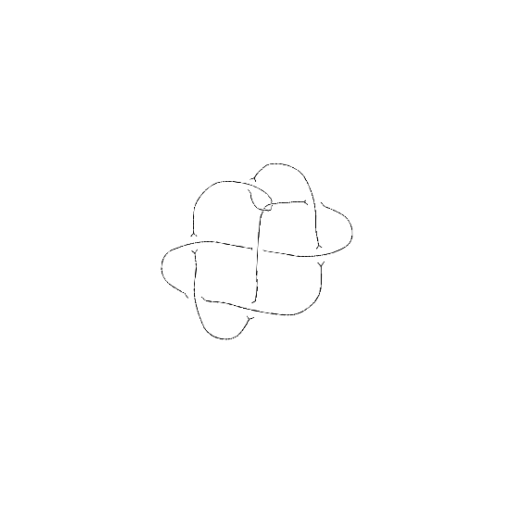
Crossing number: 9